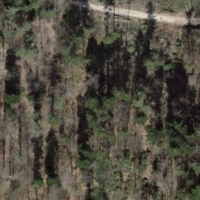
EUNIS habitat code: 44
Species observed at this site:
Cirsium arvense